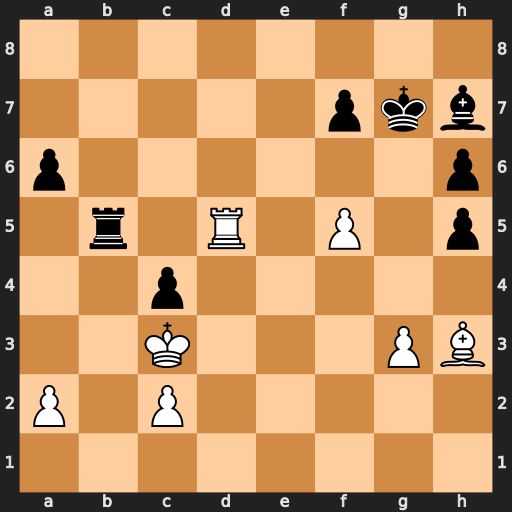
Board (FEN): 8/5pkb/p6p/1r1R1P1p/2p5/2K3PB/P1P5/8
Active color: w
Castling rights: -
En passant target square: -
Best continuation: Rxb5 axb5 Kb4 Kf6 Kxb5